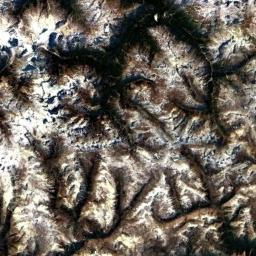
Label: snowberg